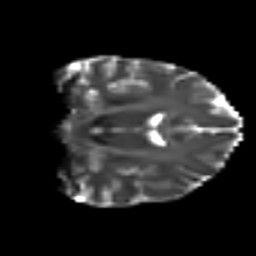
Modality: T2w
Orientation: coronal
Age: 44
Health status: ill
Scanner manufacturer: philips
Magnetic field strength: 3 T
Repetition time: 9 s
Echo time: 0.127 s